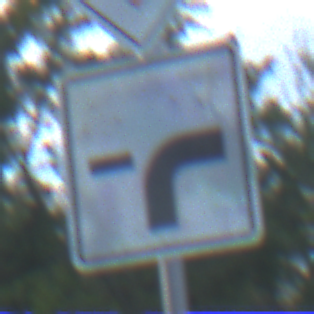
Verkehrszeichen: VerlaufVorfahrtsstrasse9
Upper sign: Vorfahrtsstrasse
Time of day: MorningAfternoon
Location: Outdoor (Nature)
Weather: PartlyCloudy
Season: NotSpecified
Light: Natural